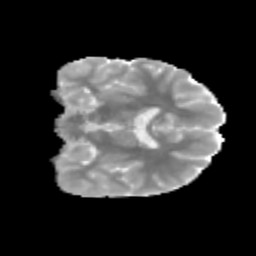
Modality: MD
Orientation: coronal
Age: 11
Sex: male
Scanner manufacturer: siemens
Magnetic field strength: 3 T
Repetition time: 3.8 s
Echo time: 0.07 s